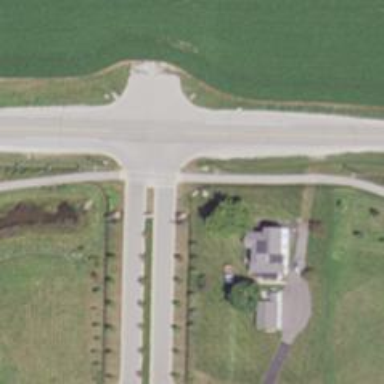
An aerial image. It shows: Marked crossing on the road.